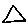
Label: triangle